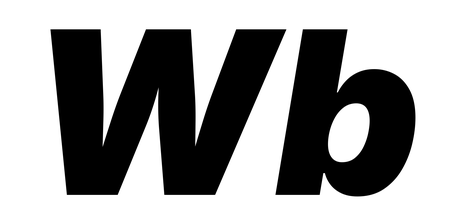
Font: Inter-Italic_Black_Italic